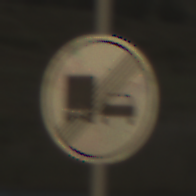
Verkehrszeichen: EndeUeberholverbotKraftfahrzeuge
Umgebung: Outdoor, RoadRail
Tageszeit: SunriseSunset
Wetter: PartlyCloudy
Licht: Natural
Jahreszeit: NotSpecified
Kontrast: LowContrast